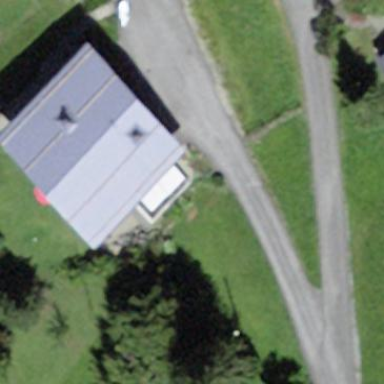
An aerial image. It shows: Simple house.